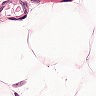
Metastatic tissue present: no